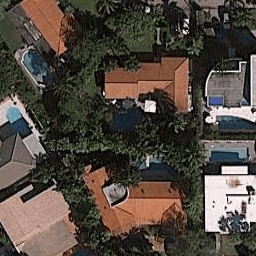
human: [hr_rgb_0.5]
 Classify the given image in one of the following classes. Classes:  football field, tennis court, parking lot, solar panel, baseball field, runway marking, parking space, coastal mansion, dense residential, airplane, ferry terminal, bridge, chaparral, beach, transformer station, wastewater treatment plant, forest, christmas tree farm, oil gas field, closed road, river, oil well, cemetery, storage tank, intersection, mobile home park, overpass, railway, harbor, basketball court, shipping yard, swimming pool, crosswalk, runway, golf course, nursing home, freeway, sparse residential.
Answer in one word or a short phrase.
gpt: coastal mansion